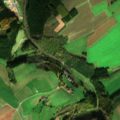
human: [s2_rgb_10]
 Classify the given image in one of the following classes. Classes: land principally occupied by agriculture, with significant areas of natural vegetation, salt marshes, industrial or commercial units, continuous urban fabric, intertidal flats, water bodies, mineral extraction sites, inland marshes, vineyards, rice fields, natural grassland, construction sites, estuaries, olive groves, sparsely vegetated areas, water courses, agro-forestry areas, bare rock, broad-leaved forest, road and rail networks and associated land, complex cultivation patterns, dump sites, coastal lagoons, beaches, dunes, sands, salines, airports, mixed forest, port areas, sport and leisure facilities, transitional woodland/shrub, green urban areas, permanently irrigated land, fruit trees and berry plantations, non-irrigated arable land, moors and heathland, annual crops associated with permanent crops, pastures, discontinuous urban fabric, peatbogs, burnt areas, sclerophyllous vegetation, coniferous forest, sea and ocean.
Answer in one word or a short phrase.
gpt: non-irrigated arable land, pastures, complex cultivation patterns, broad-leaved forest, coniferous forest, transitional woodland/shrub